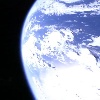
Label: cloud